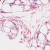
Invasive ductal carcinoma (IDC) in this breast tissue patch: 0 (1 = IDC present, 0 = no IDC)